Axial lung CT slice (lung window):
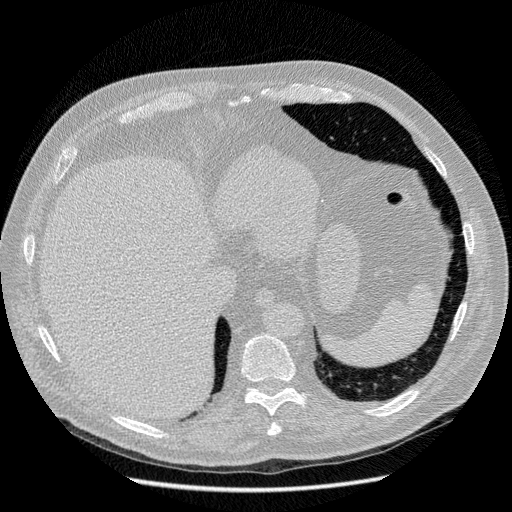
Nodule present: no